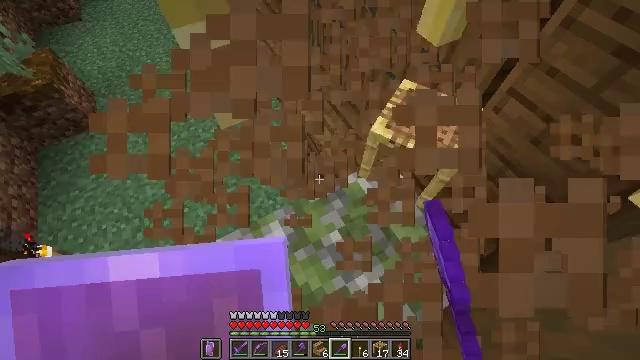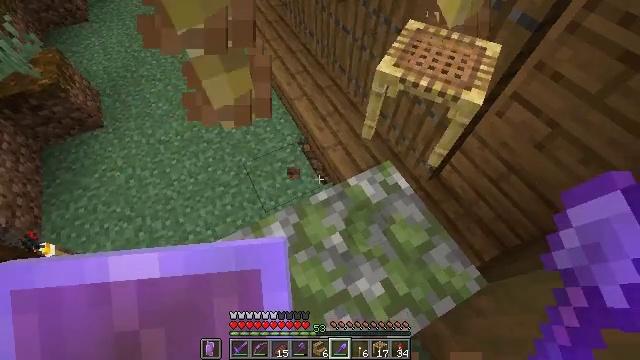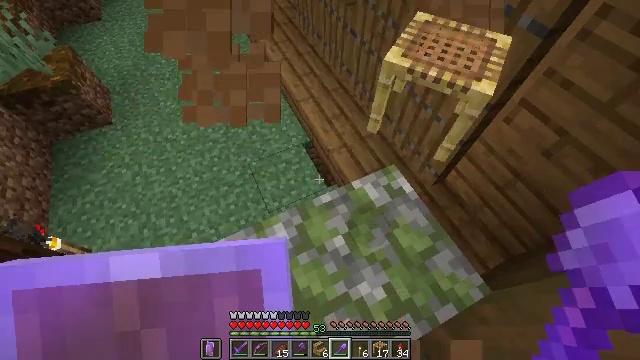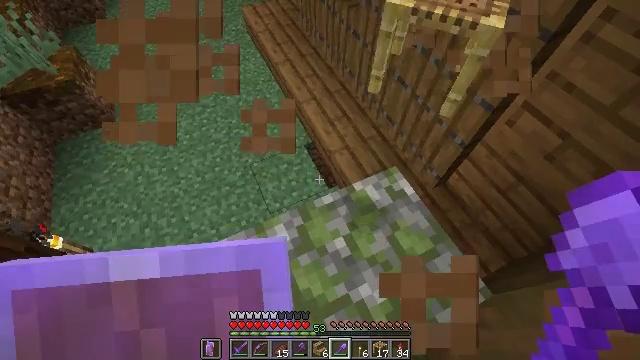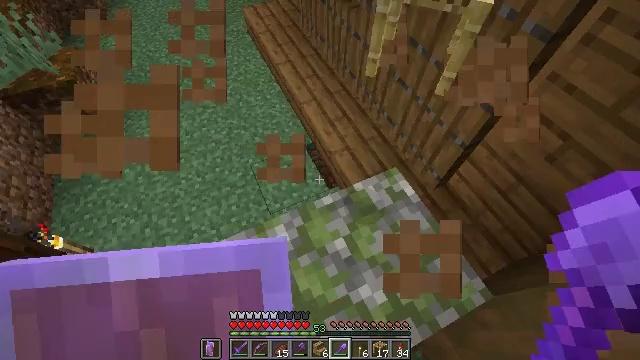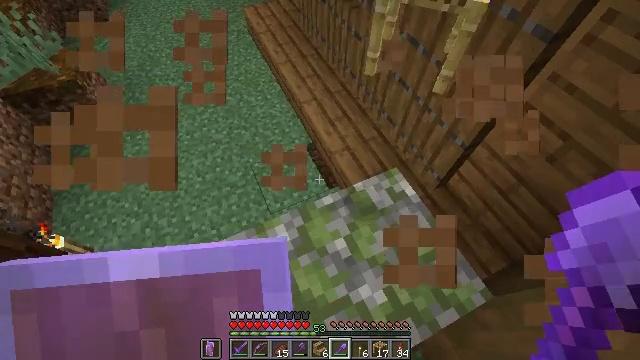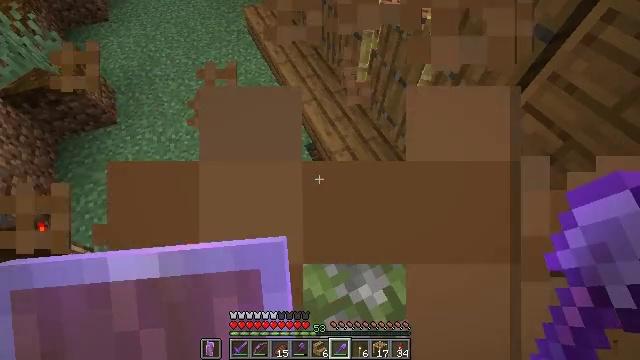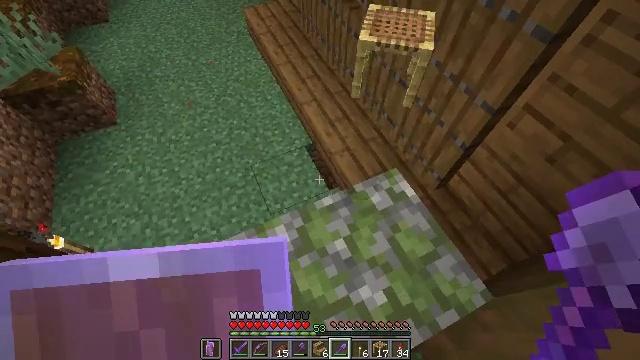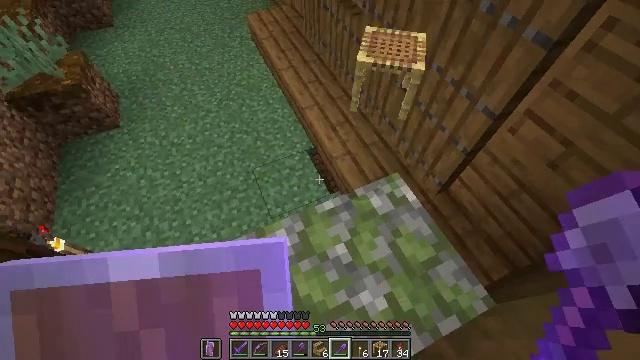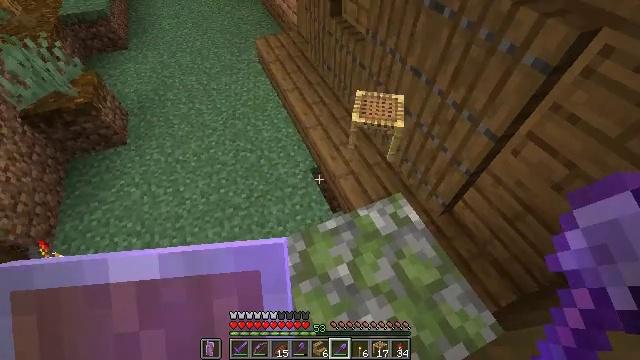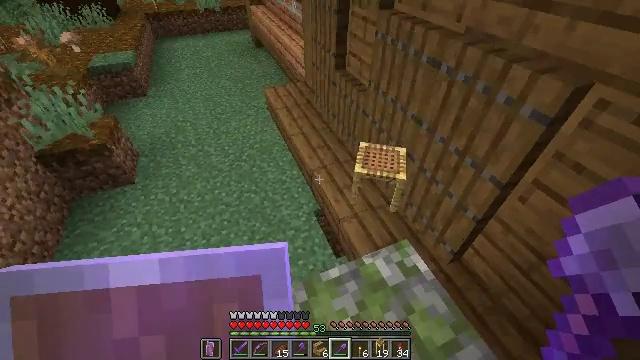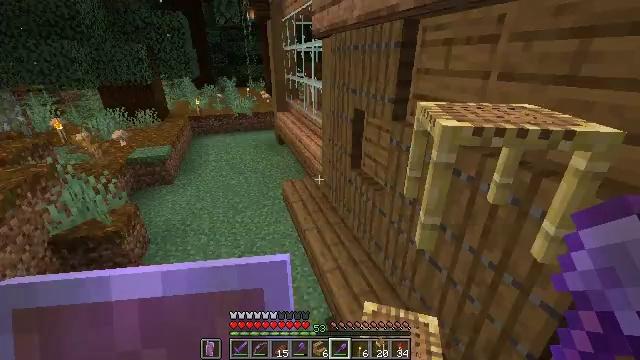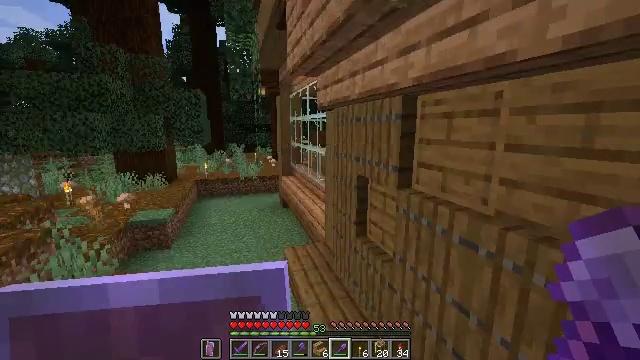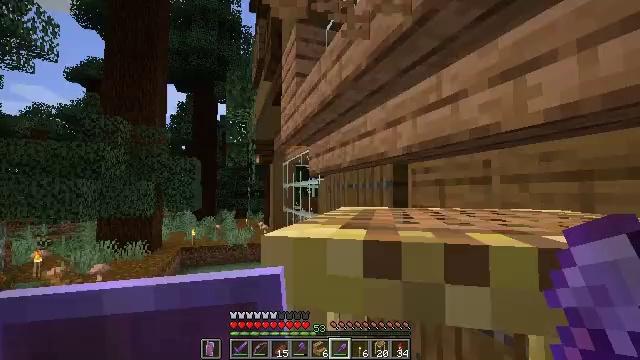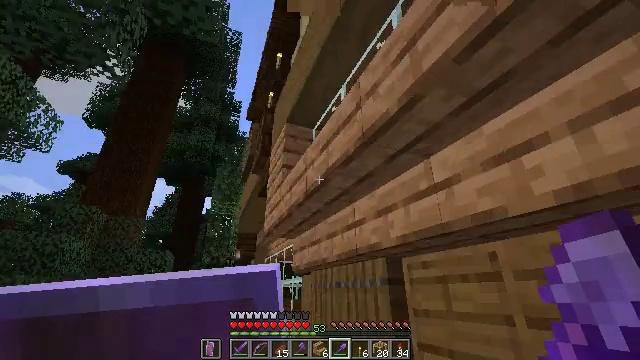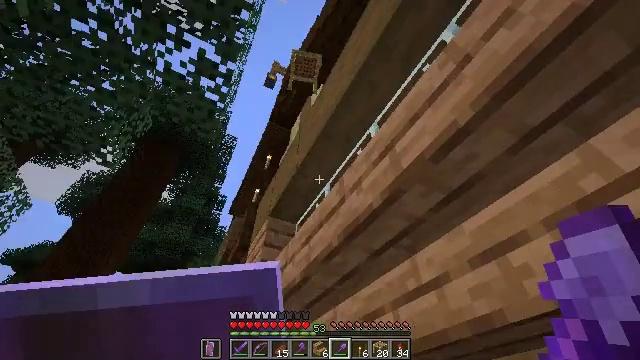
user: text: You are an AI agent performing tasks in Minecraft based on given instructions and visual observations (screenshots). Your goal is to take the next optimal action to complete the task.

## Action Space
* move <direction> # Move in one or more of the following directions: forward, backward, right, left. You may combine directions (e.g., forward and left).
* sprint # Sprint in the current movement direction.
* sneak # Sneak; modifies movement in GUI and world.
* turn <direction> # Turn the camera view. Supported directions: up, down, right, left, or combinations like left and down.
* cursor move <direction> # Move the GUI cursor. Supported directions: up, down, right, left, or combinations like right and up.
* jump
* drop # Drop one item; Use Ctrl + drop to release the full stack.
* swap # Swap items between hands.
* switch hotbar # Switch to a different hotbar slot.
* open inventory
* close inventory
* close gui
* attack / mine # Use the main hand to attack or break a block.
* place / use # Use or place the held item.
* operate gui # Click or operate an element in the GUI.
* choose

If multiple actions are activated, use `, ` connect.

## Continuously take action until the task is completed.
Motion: motion action
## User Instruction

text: Break the mossy cobblestone to gather materials.
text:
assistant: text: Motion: no_op
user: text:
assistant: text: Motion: turn left
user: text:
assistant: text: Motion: no_op
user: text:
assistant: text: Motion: no_op
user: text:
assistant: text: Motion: no_op
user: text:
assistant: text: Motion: no_op
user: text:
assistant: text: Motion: no_op
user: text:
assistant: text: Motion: no_op
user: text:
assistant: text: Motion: turn left and up
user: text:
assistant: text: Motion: move forward, turn left and up
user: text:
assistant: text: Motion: move forward, turn left and up
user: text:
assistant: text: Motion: move forward, turn up
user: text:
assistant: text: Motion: move forward, turn right and up
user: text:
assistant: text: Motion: turn right and up
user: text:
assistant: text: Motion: turn right and up
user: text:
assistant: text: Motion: turn right and up
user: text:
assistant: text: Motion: turn up
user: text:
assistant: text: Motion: no_op
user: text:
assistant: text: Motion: no_op
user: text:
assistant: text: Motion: no_op
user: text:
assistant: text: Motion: turn right and up
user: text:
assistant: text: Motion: turn right and up
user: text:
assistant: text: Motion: turn right and up
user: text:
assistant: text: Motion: no_op
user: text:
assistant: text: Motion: no_op
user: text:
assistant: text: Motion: no_op
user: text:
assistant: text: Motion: no_op
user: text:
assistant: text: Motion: no_op
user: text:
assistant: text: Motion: no_op
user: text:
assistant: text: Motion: no_op